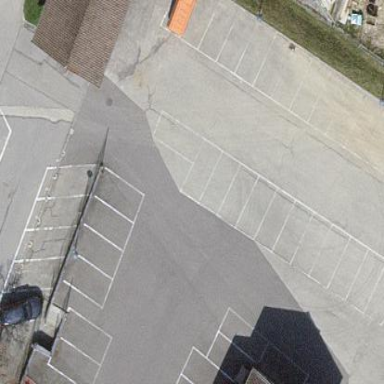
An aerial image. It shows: Asphalt parking lot.